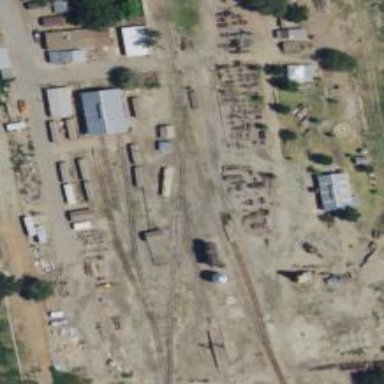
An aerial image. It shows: Preserved railway.